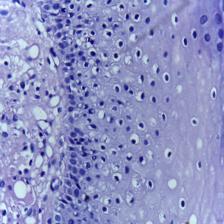
Diagnosis: Normal